Question: I have the following columns of data and would like to combine them while deleting any duplicates. I am currently using this formula:
'''
=sort(unique(transpose(split(join(";",A:A)&join(";",B:B),";"))),1,TRUE)
'''

The desired outcome would be:
'''
A
1. a
2. c
3. d
4. f
5. h
6. i
7. n
8. r
9. s
'''
However, due to the #VALUE! errors, the formula simply returns "#VALUE!".
I would like to ignore the #VALUE! errors, and create the desired list (above), without changing the actual data.
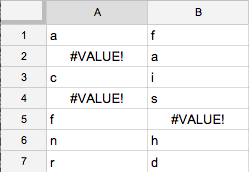
Answer: Your existing google-sheets formula can make use of the iferror function.
'''
=sort(unique(transpose(split(join(";",iferror(A:A, ""))&join(";",iferror(B:B, "")),";"))),1,TRUE)
'''